Question: Is it possible to disable the default behaviour of the top bar to collapse on mobile? I have a left hand menu and right hand menu. I want to keep the right hand menu exactly the same on all screen sizes and do NOT want it to collapse on a mobile/ tablet.
So the desktop version has a few menu items on the left and on the right it shows three icons, each with a dropdown. I want the right hand menu to look the exactly the same on a mobile, the left hand menu will collapse as normal.
This is what I want to achieve on a mobile:

And this JS fiddle: <URL> shows you how close I have got.
I have been trying to figure this out for weeks. Can anyone help?
original code:
'''
<nav class="top-bar" data-topbar >
<ul class="title-area">
<!-- Title Area -->
<li class="name">&nbsp;</li>
<li class="toggle-topbar menu-icon"><a href="#"><span></span></a></li>
</ul>
<section class="top-bar-section">
<!-- main nav section -->
<ul class="left">
<li><a href="#">Home</a></li>
<li><a href="#">About</a></li>
<li><a href="#">Services</a></li>
<li><a href="#">Contact</a></li>
<li class="has-dropdown"><a href="#">Links</a>
<ul class="dropdown">
<li><a href="#" class="">Dropdown Level 1</a></li>
<li><a href="#">Dropdown Option</a></li>
<li><a href="#">Dropdown Option</a></li>
</ul>
</li>
</ul>
<!--Language, account, currency section-->
<ul class="right">
<li class="has-dropdown" id="account">
<a href="#" class="top-bar-colour1"><i class="fi-en"></i></a>
<ul class="dropdown"><li><a href="#">Languages</a></li></ul>
</li>
<li class="has-dropdown" id="basket">
<a href="#" class="top-bar-colour2"><i class="fi-dollar"></i></a>
<ul class="dropdown"><li><a href="#">Currency</a></li></ul>
</li>
<li class="has-dropdown" id="currency">
<a href="#" class="top-bar-colour3"><i class="fi-lock medium"></i></a>
<ul class="dropdown"><li><a href="#">Login</a></li></ul>
</li>
</ul>
</section>
</nav>
'''
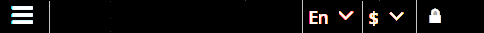
Answer: First of all add following CSS to override the foundation.css:
'''
.top-bar-section ul {
width: auto !important;
height: auto !important;
display: inline !important;
}
.row:before, .row:after {
content: " " !important;
display: table !important;
}
.top-bar-section ul li {
float: left !important;
}
.top-bar-section .has-dropdown > a:after {
content: "";
display: block;
width: 0;
height: 0;
border: inset 5px;
border-color: rgba(255, 255, 255, 0.4) transparent transparent transparent;
border-top-style: solid;
margin-top: -2.5px;
top: 22.5px;
}
.top-bar-section .has-dropdown > a {
padding-right: 35px !important;
}
.top-bar-section .right li .dropdown {
left: auto !important;
right: 0 !important;
}
.top-bar-section .dropdown {
left: 0 !important;
top: auto !important;
background: transparent !important;
min-width: 100% !important;
}
.top-bar-section li.active:not(.has-form) a:not(.button) {
padding: 0 15px !important;
line-height: 45px !important;
color: white !important;
background: #008cba !important;
}
.top-bar-section .has-dropdown.hover > .dropdown, .top-bar-section .has-dropdown.not-click:hover > .dropdown {
display: block !important;
position: static !important;
height: auto !important;
width: auto !important;
overflow: visible !important;
clip: auto !important;
position: absolute !important;
}
'''
Then you have to change your HTML markup.
In your FIDDLE you have a 'div.right'. Change it to 'ul.right' and put it out of the 'ul.left'.
<URL>